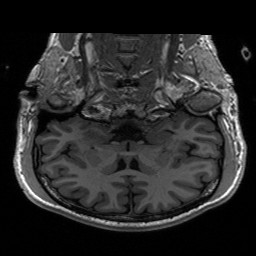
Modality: T1w
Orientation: sagittal
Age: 31
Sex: male